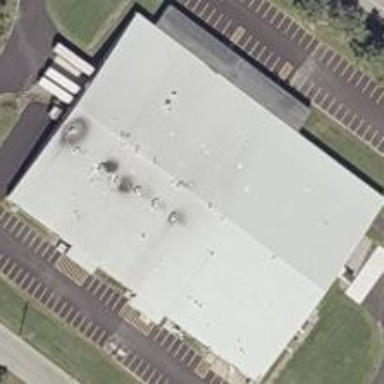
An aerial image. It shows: Industrial building with gabled roof.